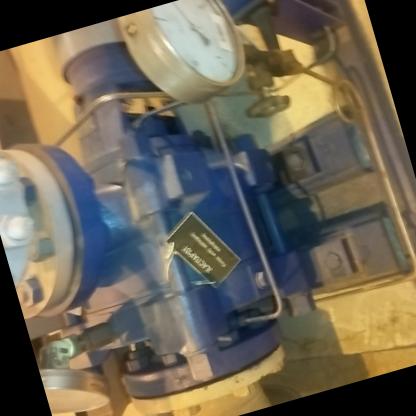
Klasa: tabliczka-znamionowa